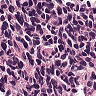
Metastatic tissue present: no